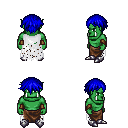
a pixel art fantasy rpg character, male body template, orc, green skin, white tattered cape, robe skirt, blue short bangs hairstyle, leather bracers, metal boots, four views (front, back, left, right), 2x2 character sprite sheet, small pixel art, hard edges, no anti-aliasing